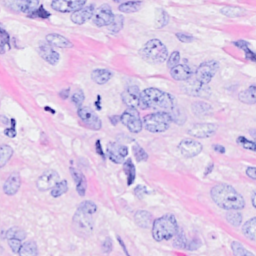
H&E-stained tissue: Breast